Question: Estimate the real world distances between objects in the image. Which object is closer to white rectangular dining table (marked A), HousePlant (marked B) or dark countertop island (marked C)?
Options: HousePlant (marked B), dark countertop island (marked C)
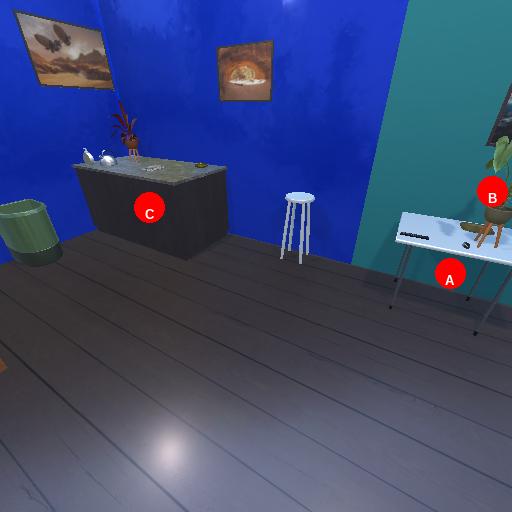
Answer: HousePlant (marked B)